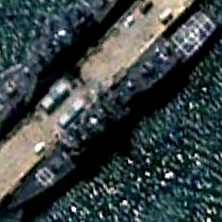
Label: cruiser